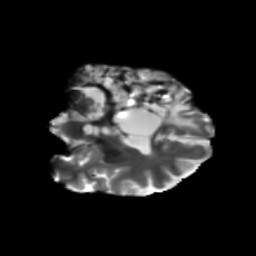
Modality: T2w
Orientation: coronal
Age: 48
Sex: male
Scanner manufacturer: siemens
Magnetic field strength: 3 T
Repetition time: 5.25 s
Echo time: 0.08 s